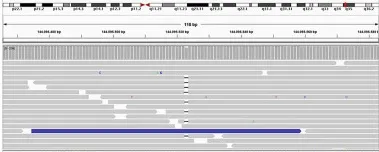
Proband's NGS profiles (right) and sequence (left) of FIGLA, NOBOX, and NR5A1 genes. C.1626del.
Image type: chart (chart)